Field crop: tomato
Growth stage: 1
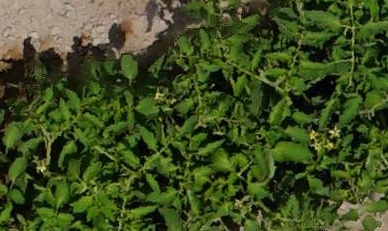
Species: tomato